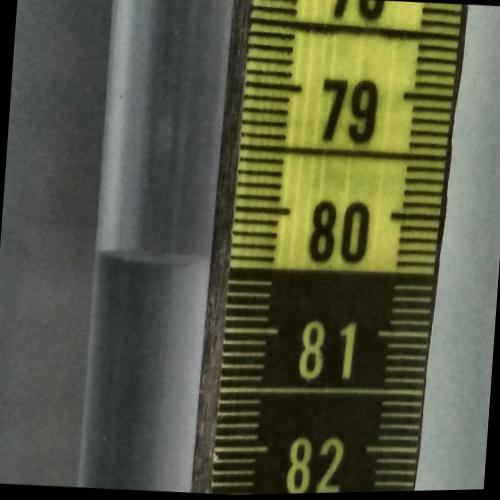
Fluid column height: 80.4 cm